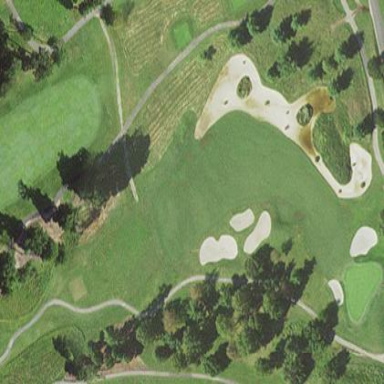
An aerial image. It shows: Golf bunker.